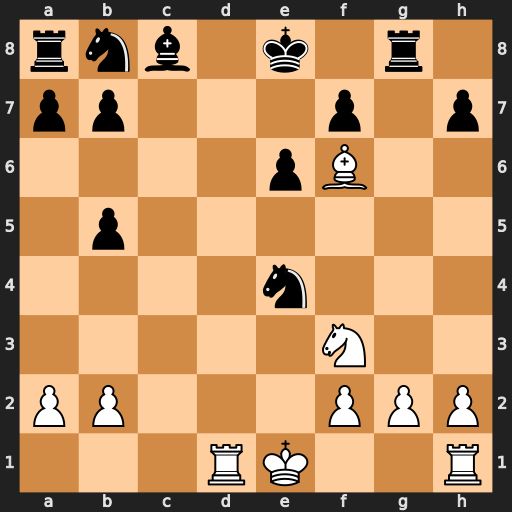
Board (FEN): rnb1k1r1/pp3p1p/4pB2/1p6/4n3/5N2/PP3PPP/3RK2R
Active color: w
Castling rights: Kq
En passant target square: -
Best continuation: Rd8#